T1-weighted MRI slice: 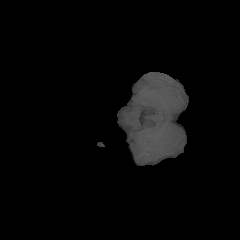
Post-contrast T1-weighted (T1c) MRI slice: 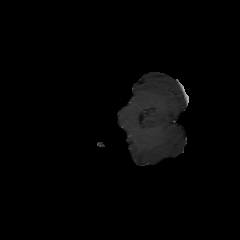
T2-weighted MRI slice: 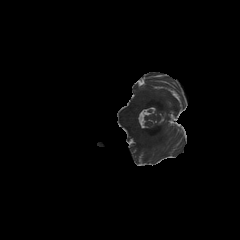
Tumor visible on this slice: no